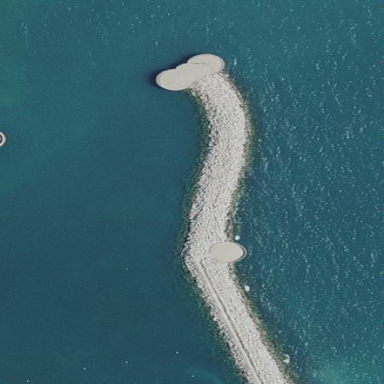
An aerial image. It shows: Breakwater structure.